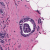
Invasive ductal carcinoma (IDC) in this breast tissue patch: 0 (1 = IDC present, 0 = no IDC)